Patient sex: M
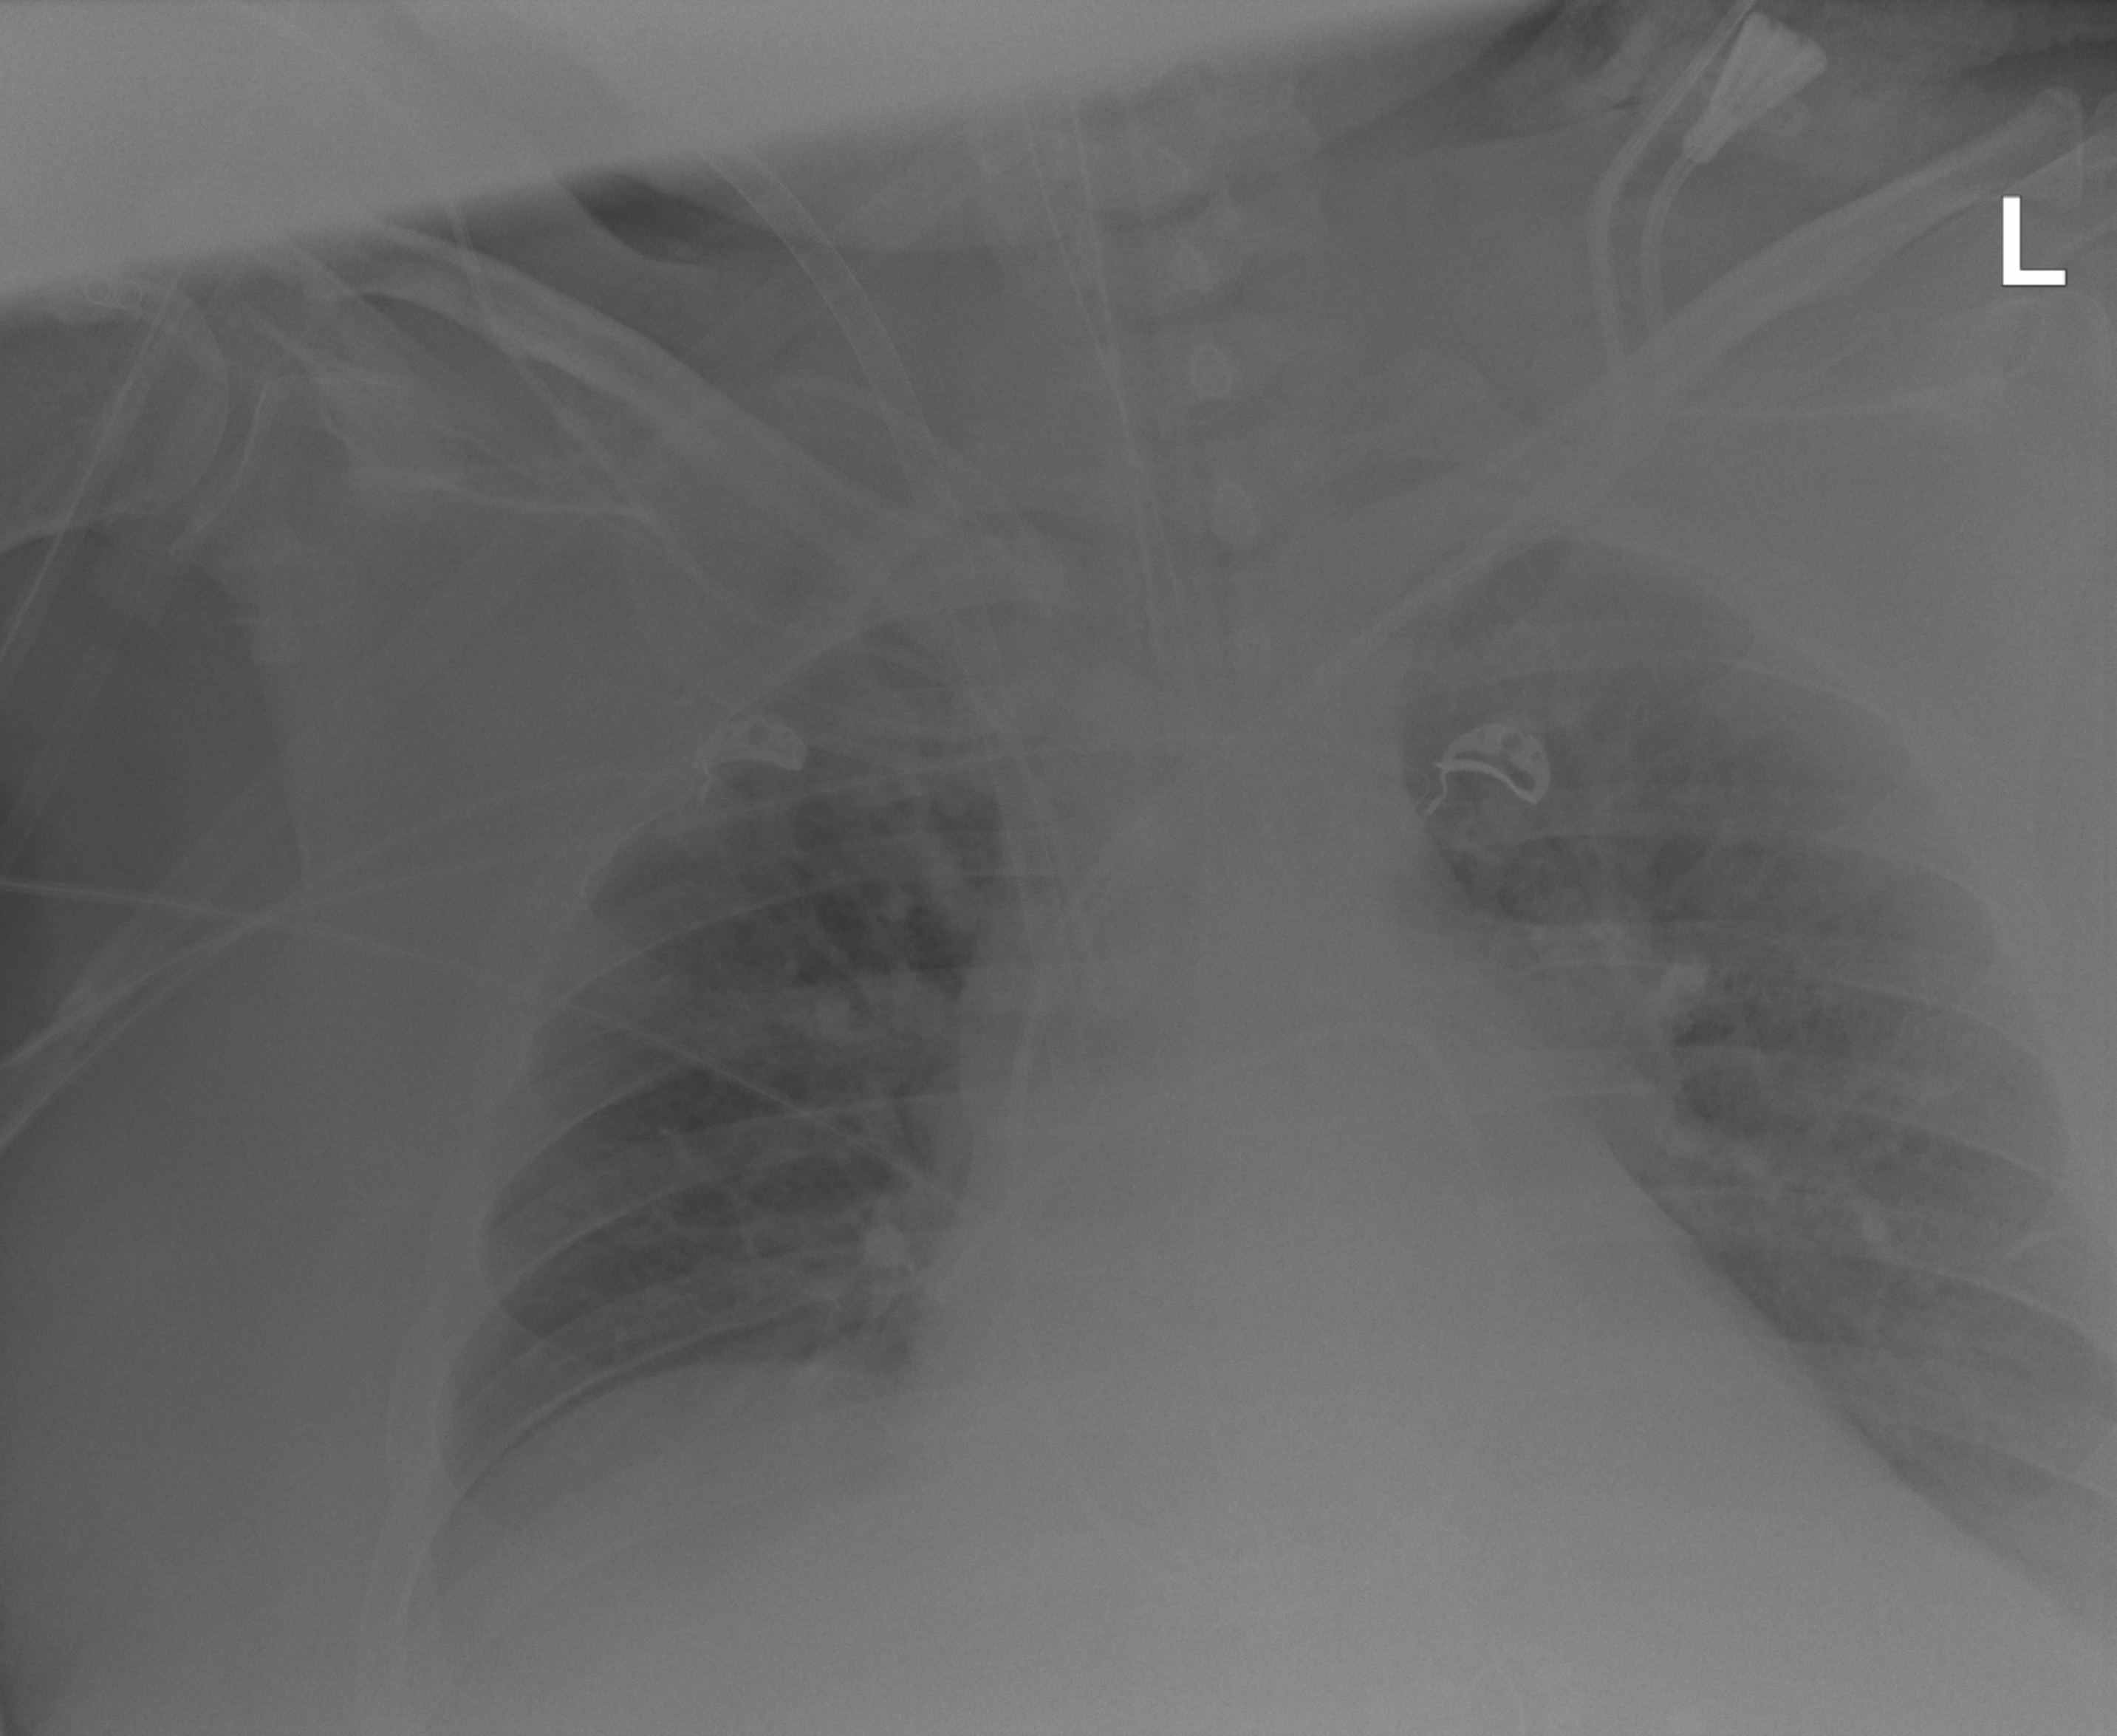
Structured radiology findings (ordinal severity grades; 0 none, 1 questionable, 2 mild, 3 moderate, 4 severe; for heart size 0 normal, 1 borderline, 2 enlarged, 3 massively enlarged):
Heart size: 3
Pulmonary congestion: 0
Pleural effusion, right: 0
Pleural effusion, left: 1
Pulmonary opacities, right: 0
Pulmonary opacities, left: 0
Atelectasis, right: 2
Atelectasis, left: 2